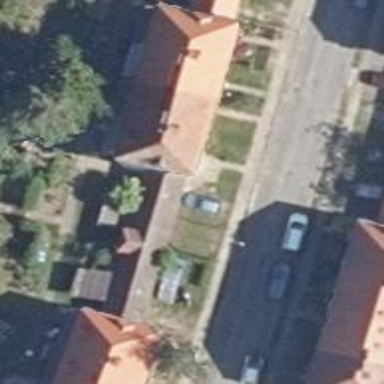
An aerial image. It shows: Hipped red residential building.